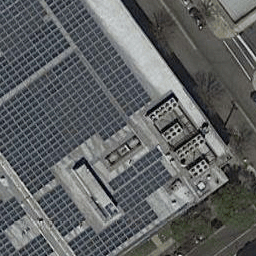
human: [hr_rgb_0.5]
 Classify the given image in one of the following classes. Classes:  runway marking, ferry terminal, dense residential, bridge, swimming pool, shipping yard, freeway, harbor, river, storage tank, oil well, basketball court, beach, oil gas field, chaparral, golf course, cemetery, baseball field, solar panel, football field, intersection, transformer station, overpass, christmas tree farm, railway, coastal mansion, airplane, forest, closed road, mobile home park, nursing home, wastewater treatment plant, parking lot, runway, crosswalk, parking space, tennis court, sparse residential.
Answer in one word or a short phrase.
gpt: solar panel